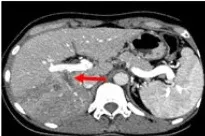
Response evaluation during the clinical course including changes in imaging and quantitative data. (A) Preoperative abdominal-enhanced CT revealed a mass in the right posterior lobe of the liver (August 21, 2018).
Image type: radiology (ct)